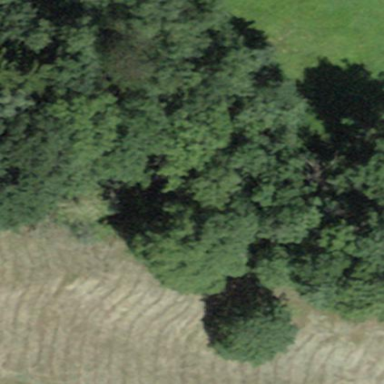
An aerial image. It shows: Forest area.